Question: I am looking into SQL Server Snapshot isolation level. For simple updates, things seem straightforward and you can find lots of examples of how to handle. However, for logic which relies on data validation checks at the end of the transaction, I'm having trouble coming with up with a pattern that still allows us to ROLLBACK changes if a validation fails.
Take an example of a basic inventory table, where we want to ensure that inventory balances are not allowed to go negative. We would have a check at the end of the transaction to make sure the balance is not negative, and if it is then ROLLBACK and throw an error.
Below is a SQL script example.
NOTE: your database must have snapshot isolation enabled for this example to work. It can be enabled by the following command:
'''
ALTER DATABASE MyDatabase SET ALLOW_SNAPSHOT_ISOLATION ON;
'''
WINDOW 1: Create the inventory table with one item in inventory:
'''
IF object_id('dbo.TEST_InventoryActivity') IS NOT NULL
DROP TABLE dbo.TEST_InventoryActivity
GO
CREATE TABLE dbo.TEST_InventoryActivity
( activityID int not null primary key identity
, itemID int not null
, inOrOut char(1) not null
, quantity int not null
, modBy varchar(128) not null
, modDate datetime not null default getdate()
)
go
INSERT INTO TEST_InventoryActivity(itemID, inOrOut, quantity, modBy)
VALUES (1,'I',100, 'setups')
;
--show all records
SELECT i.*
FROM TEST_InventoryActivity i
;
--show inventory balances
SELECT i.itemID, inventoryBalance = sum(i.quantity)
FROM TEST_InventoryActivity i
GROUP BY i.itemID
;
'''
WINDOW 2: Now open a NEW query windows and execute the following, which does not commit (this will be used to simulate 2 transactions occurring at the same time).
'''
SET TRANSACTION ISOLATION LEVEL SNAPSHOT;
BEGIN TRAN;
DECLARE @itemID int, @quantity int;
set @itemID = 1;
set @quantity = -75;
insert into TEST_InventoryActivity(itemID, inOrOut, quantity, modBy)
values(@itemID,'O', @quantity, 'test 1') --use Item 1
;
IF EXISTS(
SELECT i.itemID, sum(i.quantity)
FROM TEST_InventoryActivity i
WHERE i.itemID = @itemID
GROUP BY i.itemID
HAVING sum(i.quantity) < 0
)
BEGIN
ROLLBACK;
RAISERROR(N'Not enough remaining inventory', 16, 1);
RETURN;
END
;
'''
WINDOW 3: now open another NEW window and execute the following, which will drive inventory negative.
'''
SET TRANSACTION ISOLATION LEVEL SNAPSHOT;
BEGIN TRAN;
DECLARE @itemID int, @quantity int;
set @itemID = 1;
set @quantity = -50;
insert into TEST_InventoryActivity(itemID, inOrOut, quantity, modBy)
values(@itemID,'O', @quantity, 'test 2') --use Item 1
;
IF EXISTS(
SELECT i.itemID, sum(i.quantity)
FROM TEST_InventoryActivity i
WHERE i.itemID = @itemID
GROUP BY i.itemID
HAVING sum(i.quantity) < 0
)
BEGIN
ROLLBACK;
RAISERROR(N'Not enough remaining inventory', 16, 1);
RETURN;
END
;
COMMIT;
'''
WINDOW 2: Now go back to Window 2 and commit the transaction.
'''
COMMIT;
'''
When you check the inventory balance for Item 1, it is now -25, so our validations did not work because Window 3 had no reference to anything going on in Window 2.
'''
--show all records
SELECT i.*
FROM TEST_InventoryActivity i
;
--show inventory balances
SELECT i.itemID, inventoryBalance = sum(i.quantity)
FROM TEST_InventoryActivity i
GROUP BY i.itemID
'''
Output:

The inventory balance for item 1 is now negative. I understand WHY the inventory is showing as negative, because the transaction in Window 2 does not block the transaction in Window 3, but I cannot find any references to how to use this kind of validation logic within a transaction and still be able to rollback the entire transaction while using snapshot isolation. From what I understand, Oracle using optimistic concurrency out of the box, so I would imagine there would be ways around this. Are there any patterns that can be used in place of this that will work with snapshot isolation level in SQL Server?
I understand that if I simply change the isolation level to READ COMMITTED, then everything works (unless SET READ_COMMITTED_SNAPSHOT ON is enabled on the database), but am looking for optimistic concurrency patterns that would give the same results.
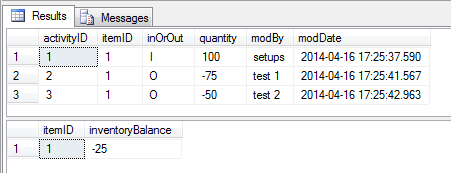
Answer: Try using the 'READCOMMITTED' locking hint on the 'EXISTS' query...
'''
IF EXISTS(SELECT i.itemID,
sum(i.quantity)
FROM TEST_InventoryActivity i With (READCOMMITTED)
WHERE i.itemID = @itemID
GROUP BY i.itemID
HAVING sum(i.quantity) < 0)
BEGIN
ROLLBACK;
RAISERROR(N'Not enough remaining inventory', 16, 1);
RETURN;
END
ELSE
BEGIN
COMMIT;
END
'''
I used this query at a bunch of different places throughout the execution to confirm that the 'READCOMMITTED' table hint (compliments this <URL> does not change the isolation level of the transaction...
'''
SELECT CASE transaction_isolation_level
WHEN 0 THEN 'Unspecified'
WHEN 1 THEN 'ReadUncommitted'
WHEN 2 THEN 'ReadCommitted'
WHEN 3 THEN 'Repeatable'
WHEN 4 THEN 'Serializable'
WHEN 5 THEN 'Snapshot' END AS TRANSACTION_ISOLATION_LEVEL
FROM sys.dm_exec_sessions
WHERE session_id = @@SPID
'''